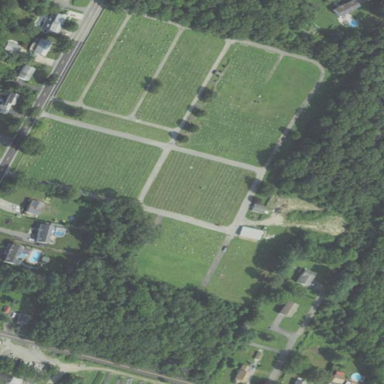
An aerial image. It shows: Cemetery.